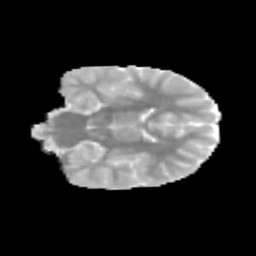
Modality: MD
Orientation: coronal
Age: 9
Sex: male
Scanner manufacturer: siemens
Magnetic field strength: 3 T
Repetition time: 3.8 s
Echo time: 0.07 s